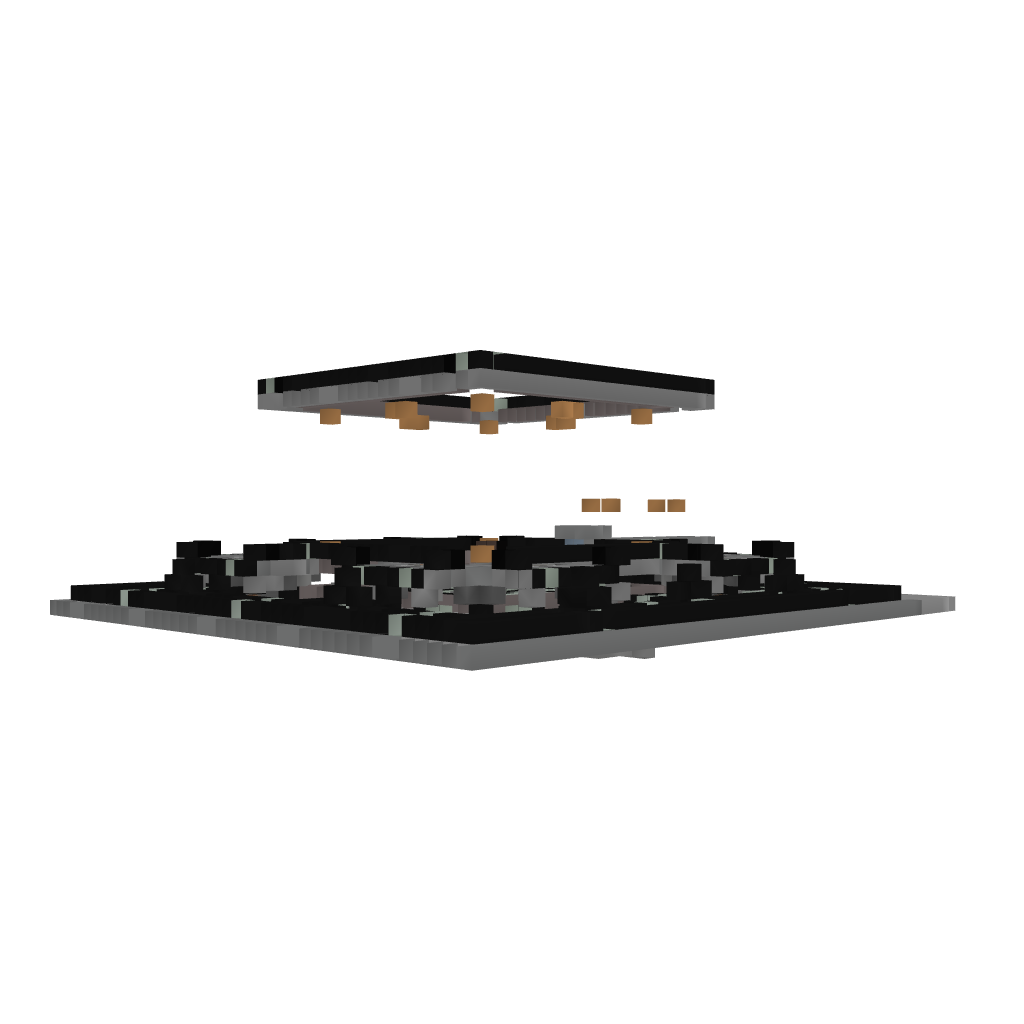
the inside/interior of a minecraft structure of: Self-Building/Repairing House